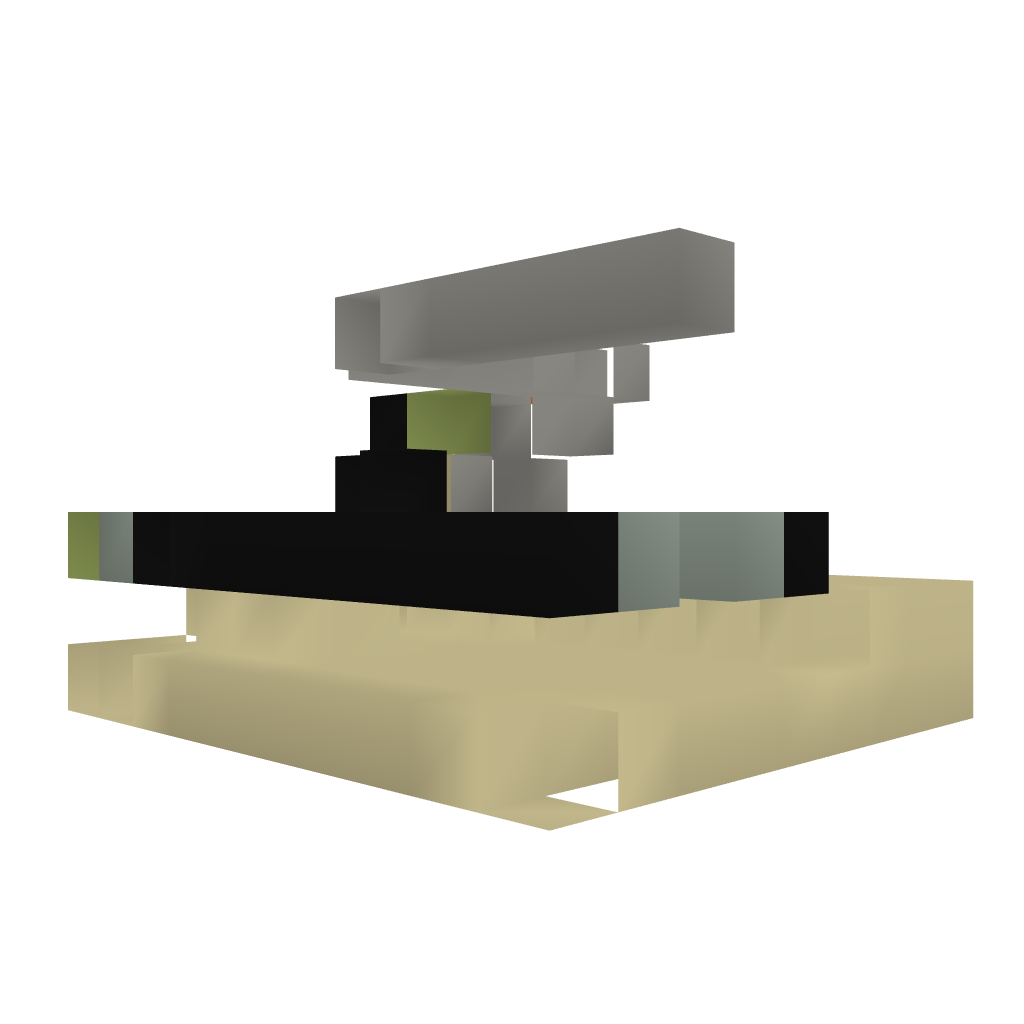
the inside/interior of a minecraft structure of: Repeater Lock 1.5